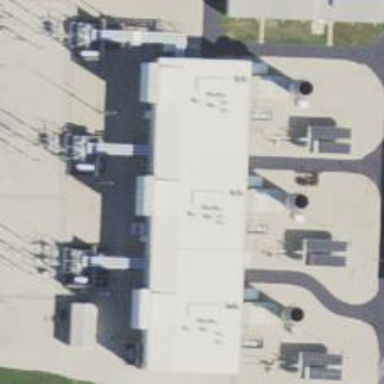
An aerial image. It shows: Gas turbine generator powered by gas.